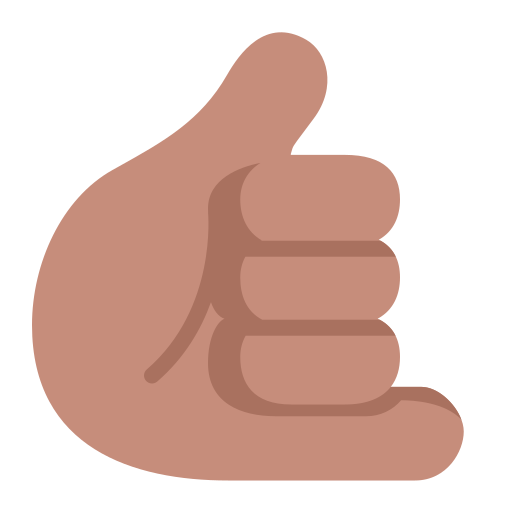
call me hand flat